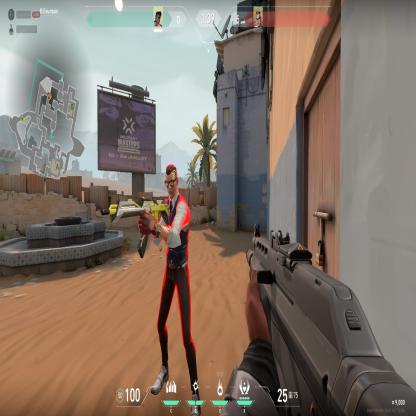
Label: enemy